This grayscale image was formed by reshaping a rotor test-rig vibration snapshot into a 2-D grid. Based on the visible evidence, which rotor condition applies: normal, misalignment, unbalance, looseness?
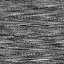
Answer: misalignment